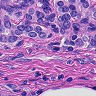
Metastatic tissue present: yes